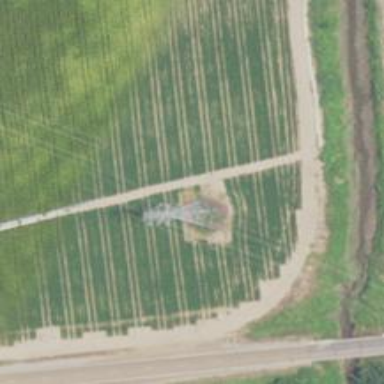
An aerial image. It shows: Power tower.